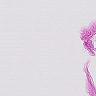
Metastatic tissue present: no